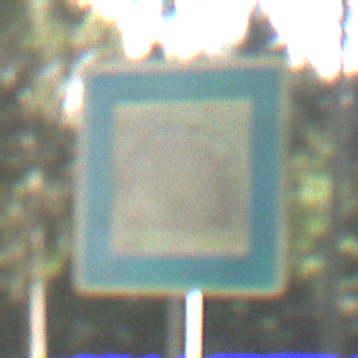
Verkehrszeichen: Tunnel
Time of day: MorningAfternoon
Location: Outdoor (Nature)
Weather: Clear
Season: NotSpecified
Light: Natural